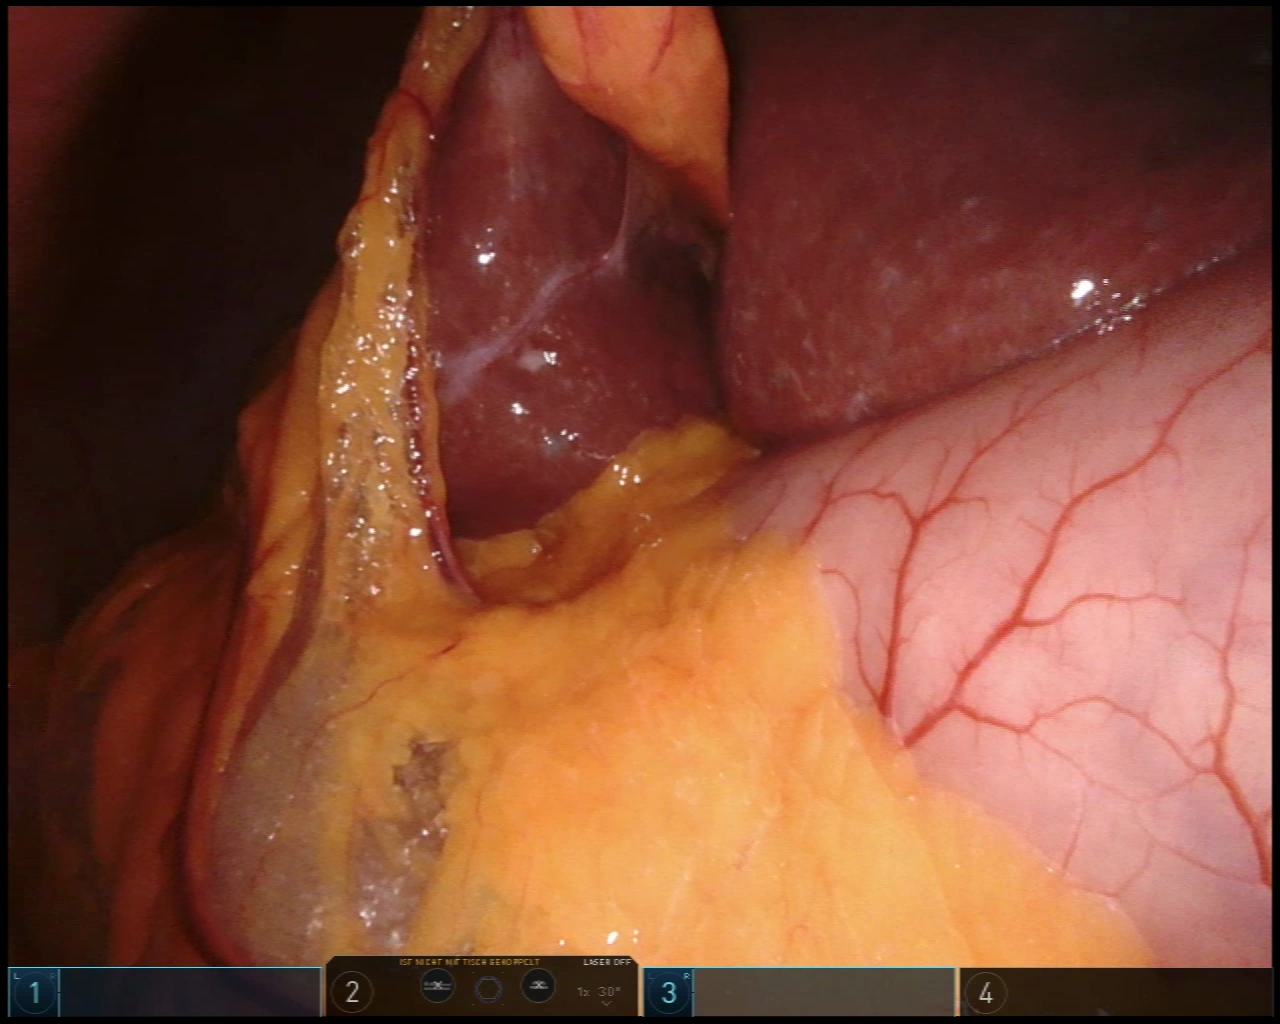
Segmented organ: liver
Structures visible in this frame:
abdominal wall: yes
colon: no
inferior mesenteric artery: no
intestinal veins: no
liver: yes
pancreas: no
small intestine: no
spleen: no
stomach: yes
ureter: no
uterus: no
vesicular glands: no